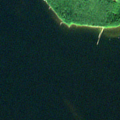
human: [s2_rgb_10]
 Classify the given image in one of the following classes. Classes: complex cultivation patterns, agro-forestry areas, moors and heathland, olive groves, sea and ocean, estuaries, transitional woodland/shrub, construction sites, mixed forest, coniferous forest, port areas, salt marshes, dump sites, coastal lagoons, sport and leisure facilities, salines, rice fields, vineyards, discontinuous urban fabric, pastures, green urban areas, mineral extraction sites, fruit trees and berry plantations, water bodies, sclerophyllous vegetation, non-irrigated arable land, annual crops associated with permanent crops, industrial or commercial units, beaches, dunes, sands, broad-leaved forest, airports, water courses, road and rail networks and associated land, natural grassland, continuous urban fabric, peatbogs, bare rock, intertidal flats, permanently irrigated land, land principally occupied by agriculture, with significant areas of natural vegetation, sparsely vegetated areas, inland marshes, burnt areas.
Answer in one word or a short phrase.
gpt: coniferous forest, sea and ocean